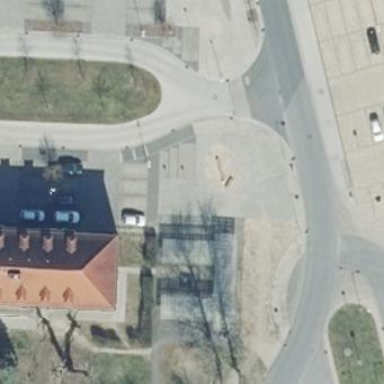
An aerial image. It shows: Pedestrian area with sett surface.